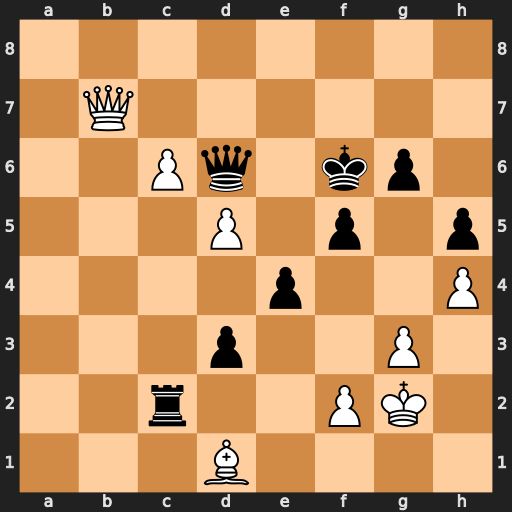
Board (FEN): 8/1Q6/2Pq1kp1/3P1p1p/4p2P/3p2P1/2r2PK1/3B4
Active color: w
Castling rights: -
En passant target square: -
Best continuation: Bxc2 dxc2 Qb2+ Ke7 Qxc2